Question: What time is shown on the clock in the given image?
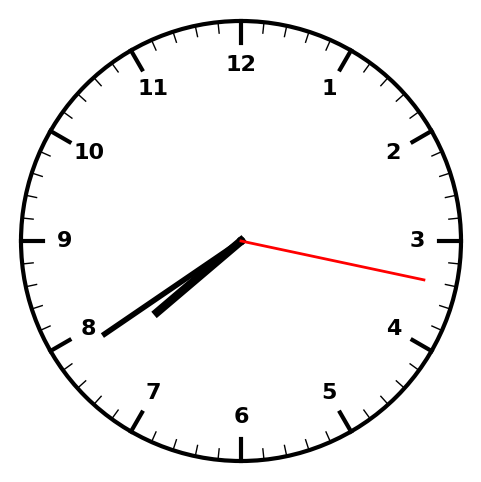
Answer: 07:39:17